Chest X-ray:
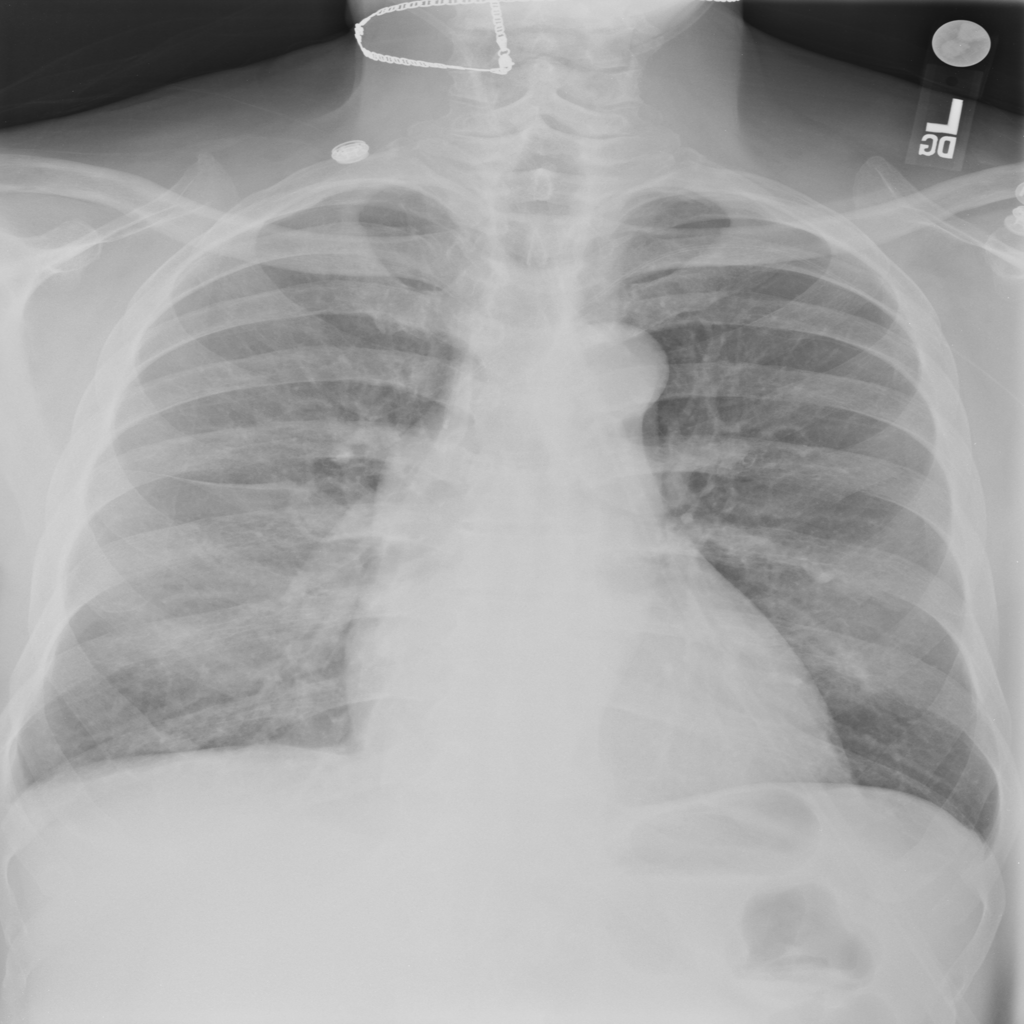
Findings: Consolidation
No abnormal finding: no